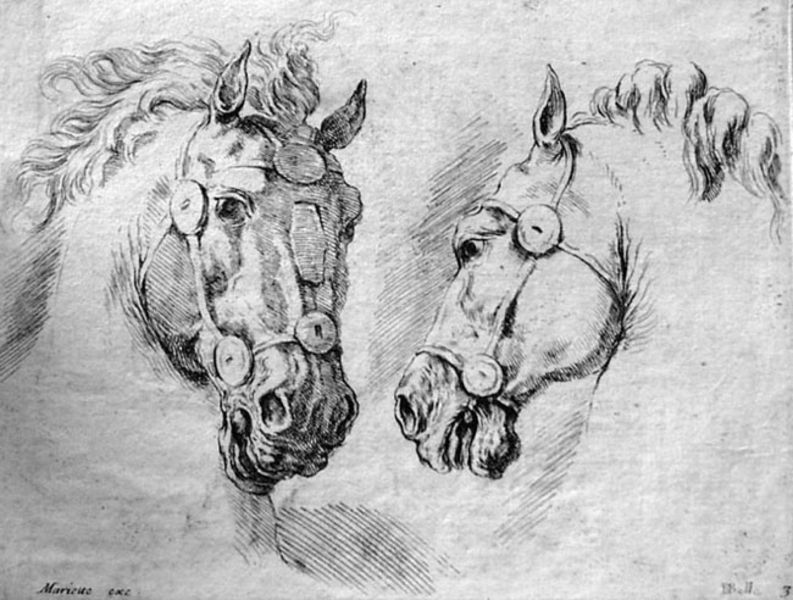
Titel: Verschiedene Tierköpfe (Têtes de différents animaux): Zwei Pferdeköpfe
Künstler: Stefano della Bella
Standort: Karlsruhe
Institution: Staatliche Kunsthalle Karlsruhe
Schlagwörter: dunkel, feder, kampf, kopf, schatten, weiß, bewegung, grau, hell, köpfe, licht, mund, nase, ohr, profil, schmuck, schwarz, skizze, zeichen, zeichnung, tier, tiere, augen, falten, gesicht, schädel, hals, portrait, porträt, signatur, auge, haare, paar, locken, ohren, rechts, pferd, pferde, pony, blesse, deutschland, mähne, schweif, zaumzeug, zügel, schrift, seitlich, papier, ansicht, zwei, studie, grafik, graphik, schattierung, klein, nacken, flattern, wehen, wild, nasen, detail, seitenansicht, striche, tusche, offen, tierbild, links, kohle, scheiben, geschirr, druck, druckgraphik, schwarz-weiss, druckgrafik, schraffur, radierung, stich, strich, mäuler, bleistift, entwurf, kämpfen, trense, gebiss, zähne, halbprofil, kiefer, schnauze, dynamisch, freiheit, ross, pfer, maul, nüstern, halfter, nüster, zaum, pferdekopf, zaunzeug, platten, säugetier, beschlag, rösser, skizzen, kupferstich, perd, schnauben, schraffierung, hengst, beschläge, riss, federzeichnung, horse, bleistif, zeichnug, tierstudie, lebendig, mähnen, kandarre, kummet, pferdestudie, silberstift, lebewesen, enwurf, wiehern, tierporträt, duo, zaumzeuge, pferdeköpfe, herausgeber, mariene, wiehren, marius, schrafffur, 1600, mariette, seitansicht, schwief, schweigg, holster, nbüstern, horses, kumelt, wieren, wur, schfraffiert, iagen, tremse, m#hne, marino, maricus, stsudie, marieno, mariero, lebendig+, bläss, rossköpfe